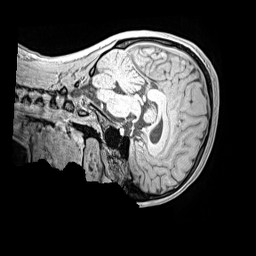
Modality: MP2RAGE
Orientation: sagittal
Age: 14
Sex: female
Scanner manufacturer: siemens
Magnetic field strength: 3 T
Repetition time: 4 s
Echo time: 0.00299 s